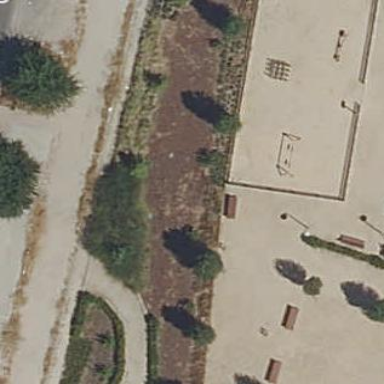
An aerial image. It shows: Garden with kerb border.